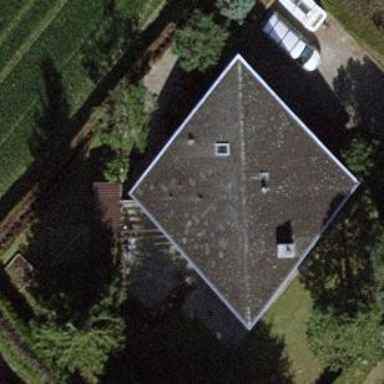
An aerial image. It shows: Detached building.